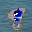
Label: 9